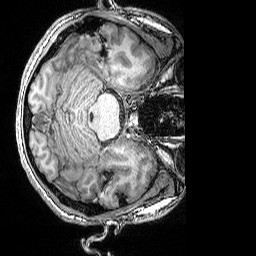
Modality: T1w
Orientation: axial
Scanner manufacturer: siemens
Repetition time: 2.25 s
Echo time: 0.00418 s